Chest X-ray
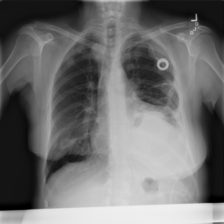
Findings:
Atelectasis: negative
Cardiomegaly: negative
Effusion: negative
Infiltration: negative
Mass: positive
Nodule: negative
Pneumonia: negative
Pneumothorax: negative
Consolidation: negative
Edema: negative
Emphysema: negative
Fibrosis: negative
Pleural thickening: negative
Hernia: negative